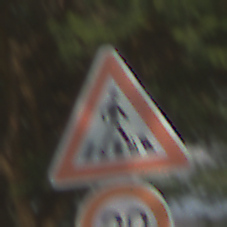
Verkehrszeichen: FussgaengerueberwegLinks
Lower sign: Geschwindigkeit20
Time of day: MorningAfternoon
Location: Outdoor (Nature)
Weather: PartlyCloudy
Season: NotSpecified
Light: Natural